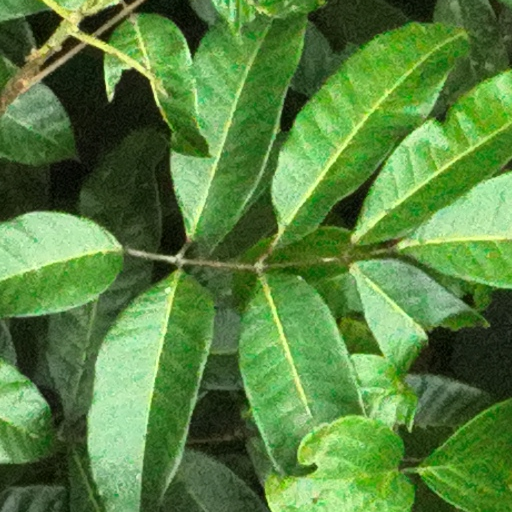
Species: Protium tenuifolium
GBIF accepted scientific name: Protium tenuifolium
Crown area (m\u00b2): 74.43